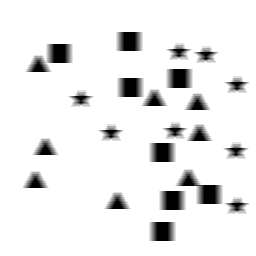
Squares: 8
Triangles: 8
Stars: 8
Total shapes: 24